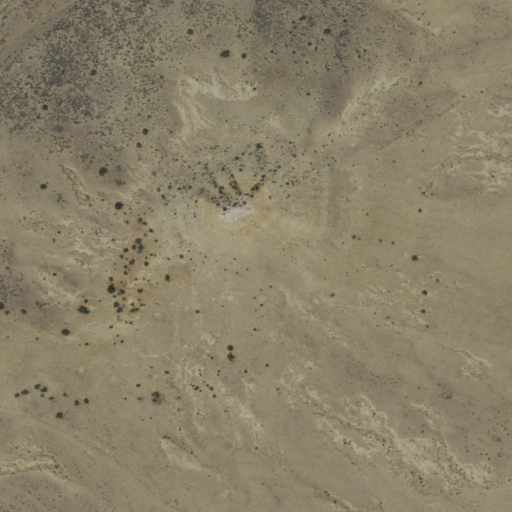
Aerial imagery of mountain in New Mexico named Marion Butte containing shrub, evergreen forest, and open development